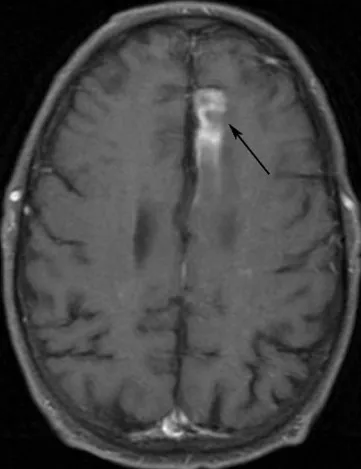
Contrast enhancing infarction in the frontal lobe (arrow).
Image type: radiology (mri)